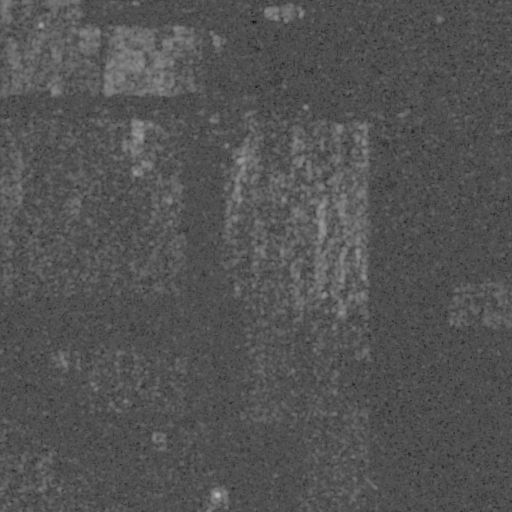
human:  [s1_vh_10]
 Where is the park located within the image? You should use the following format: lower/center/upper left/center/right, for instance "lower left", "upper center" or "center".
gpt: The park is located in the lower center of the image.
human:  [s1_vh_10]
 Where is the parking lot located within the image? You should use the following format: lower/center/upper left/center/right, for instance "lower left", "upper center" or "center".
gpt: The parking lot is located in the lower center of the image.
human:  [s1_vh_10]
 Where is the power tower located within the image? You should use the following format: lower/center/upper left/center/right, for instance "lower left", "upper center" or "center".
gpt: The power tower is located in the upper of the image.
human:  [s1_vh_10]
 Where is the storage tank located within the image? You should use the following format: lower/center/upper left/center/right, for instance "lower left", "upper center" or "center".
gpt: The storage tank is located in the lower center of the image.
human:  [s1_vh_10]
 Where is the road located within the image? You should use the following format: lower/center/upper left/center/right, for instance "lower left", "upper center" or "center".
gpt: There is no road in the image.

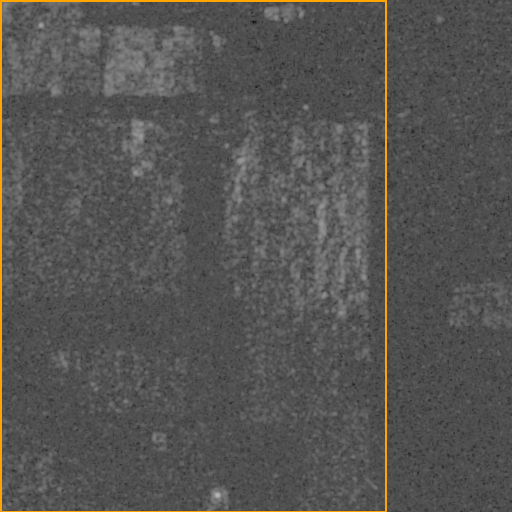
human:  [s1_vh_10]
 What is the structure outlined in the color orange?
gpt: The structure outlined in orange is a solar farm.
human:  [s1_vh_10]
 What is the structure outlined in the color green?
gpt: There is no green outline.